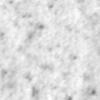
Label: no_change